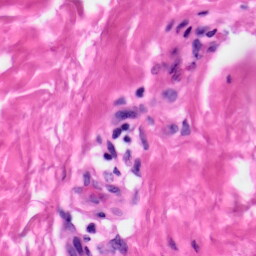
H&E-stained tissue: Skin